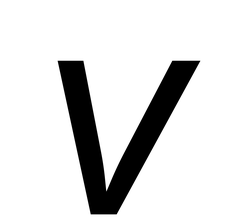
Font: Inter-Italic_Italic